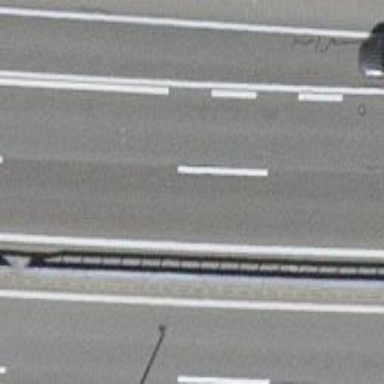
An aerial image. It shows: Motorway junction.